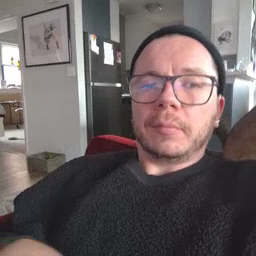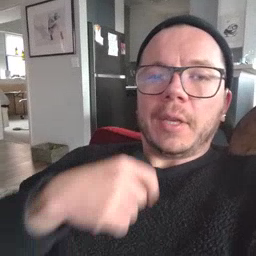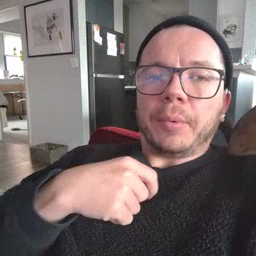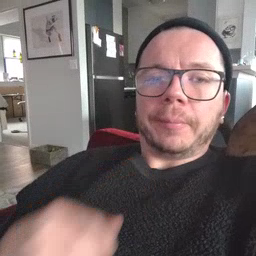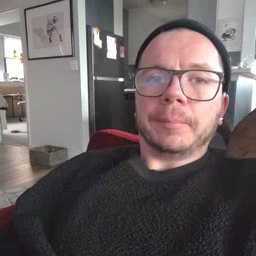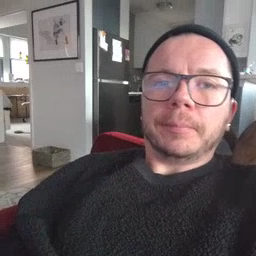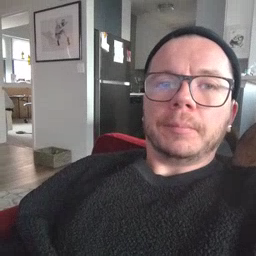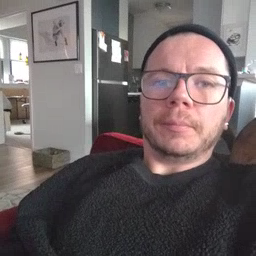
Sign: zipper